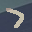
Label: 7